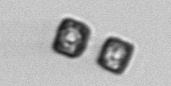
Label: Thalassiosira